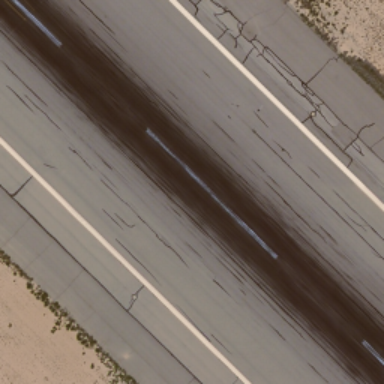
It is a straight runway with some mark lines on it .